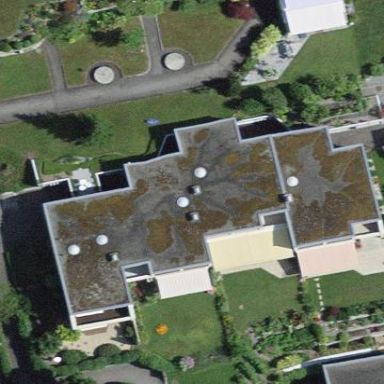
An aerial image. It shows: Terrace building.